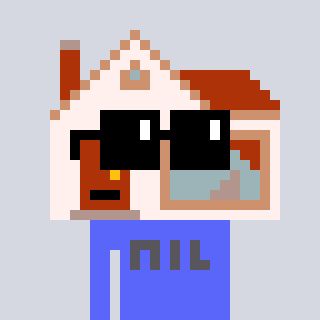
a pixel art character with square black sunglasses, a house-shaped head and a purple-colored body on a cool background